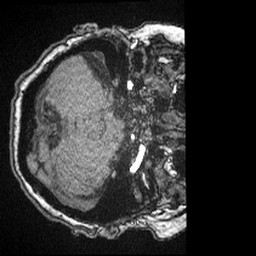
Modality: angio
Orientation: axial
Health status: ill
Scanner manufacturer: siemens
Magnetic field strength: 1.5 T
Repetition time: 0.026 s
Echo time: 0.007 s